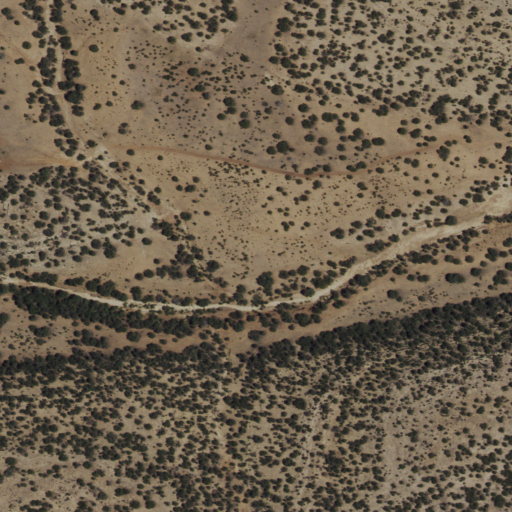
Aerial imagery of valley in New Mexico named Locklear Canyon containing shrub and evergreen forest